Interaction volume radius: 10 \u00c5
Interaction volume height: 35 \u00c5
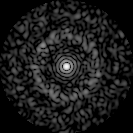
Disorder parameter: 0.8459